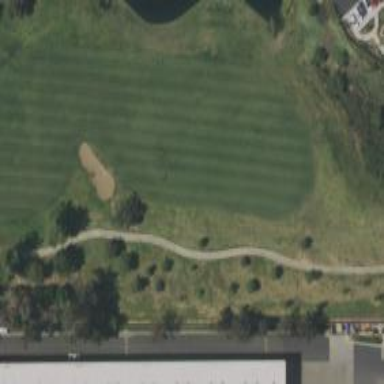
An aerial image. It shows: Scenic golf fairway.